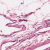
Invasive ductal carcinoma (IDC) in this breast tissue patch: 0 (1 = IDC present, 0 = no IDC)